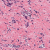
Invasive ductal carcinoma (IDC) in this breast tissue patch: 1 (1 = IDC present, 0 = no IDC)